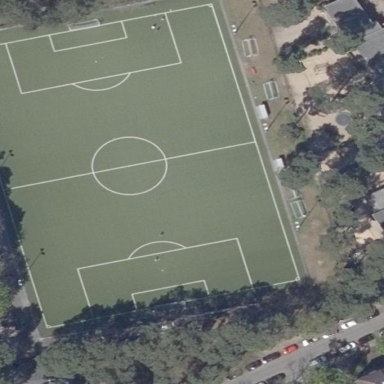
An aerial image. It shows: Artificial turf soccer pitch for leisure activities.